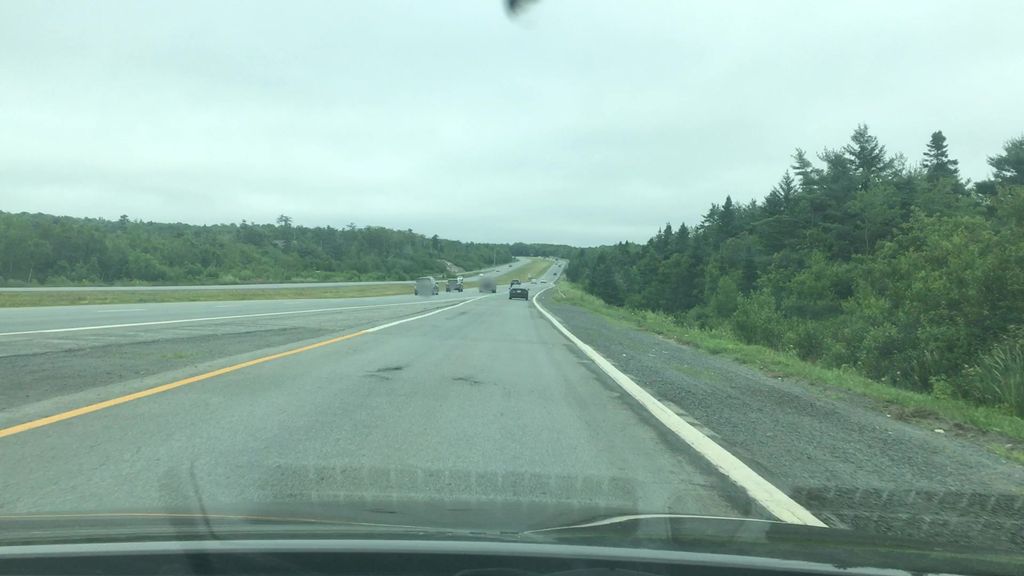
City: halifax